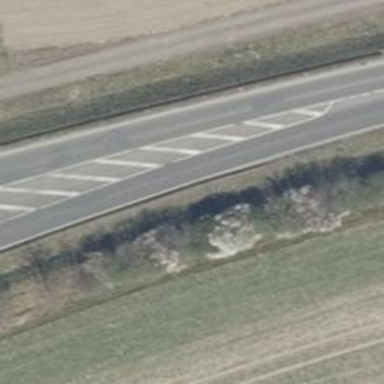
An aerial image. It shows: Secondary motorroad with asphalt surface.